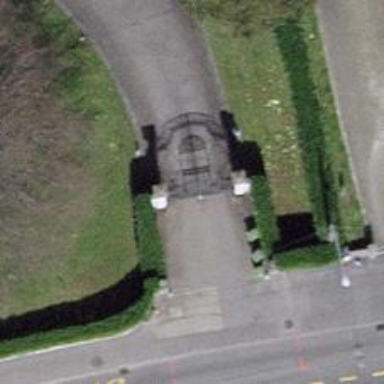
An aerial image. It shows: Gate.